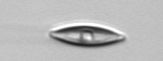
Label: pennate